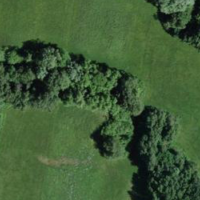
EUNIS habitat code: 57
Species observed at this site:
Lathyrus aphaca
Ajuga reptans